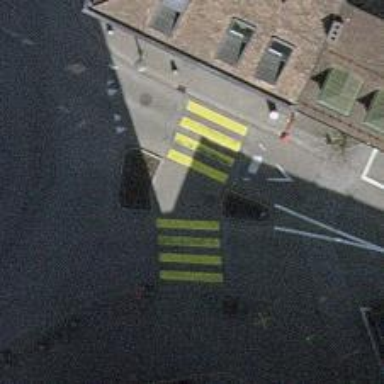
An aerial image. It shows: Marked crossing with pedestrian island.